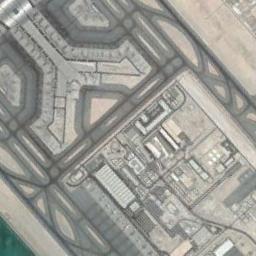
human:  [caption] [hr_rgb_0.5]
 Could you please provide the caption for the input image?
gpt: There is an airport on the artificial beach by the sea .

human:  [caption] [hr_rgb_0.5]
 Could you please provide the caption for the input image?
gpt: A huge complex airport with many runways and buildings .

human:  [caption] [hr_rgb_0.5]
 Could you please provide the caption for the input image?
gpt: The airport is divided into two triangular areas by several runways .

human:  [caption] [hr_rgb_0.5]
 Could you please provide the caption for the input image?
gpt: An airport with some staggered runways and terminals next to the sea .

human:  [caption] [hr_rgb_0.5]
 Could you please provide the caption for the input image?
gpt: The ground of the airfield is marked .